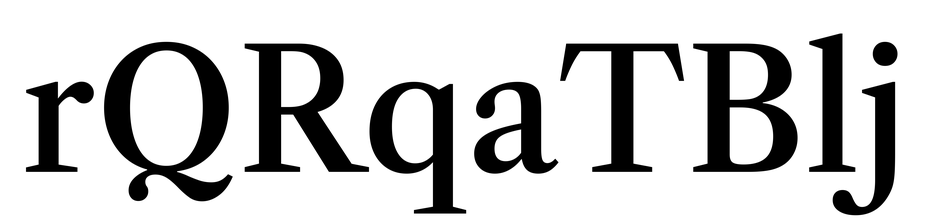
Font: LibreCaslonText_Medium